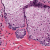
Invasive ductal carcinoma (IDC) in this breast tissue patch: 0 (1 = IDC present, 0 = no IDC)